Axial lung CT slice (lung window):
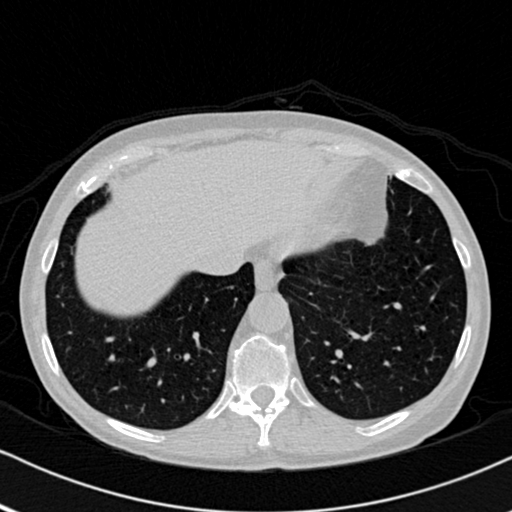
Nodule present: no